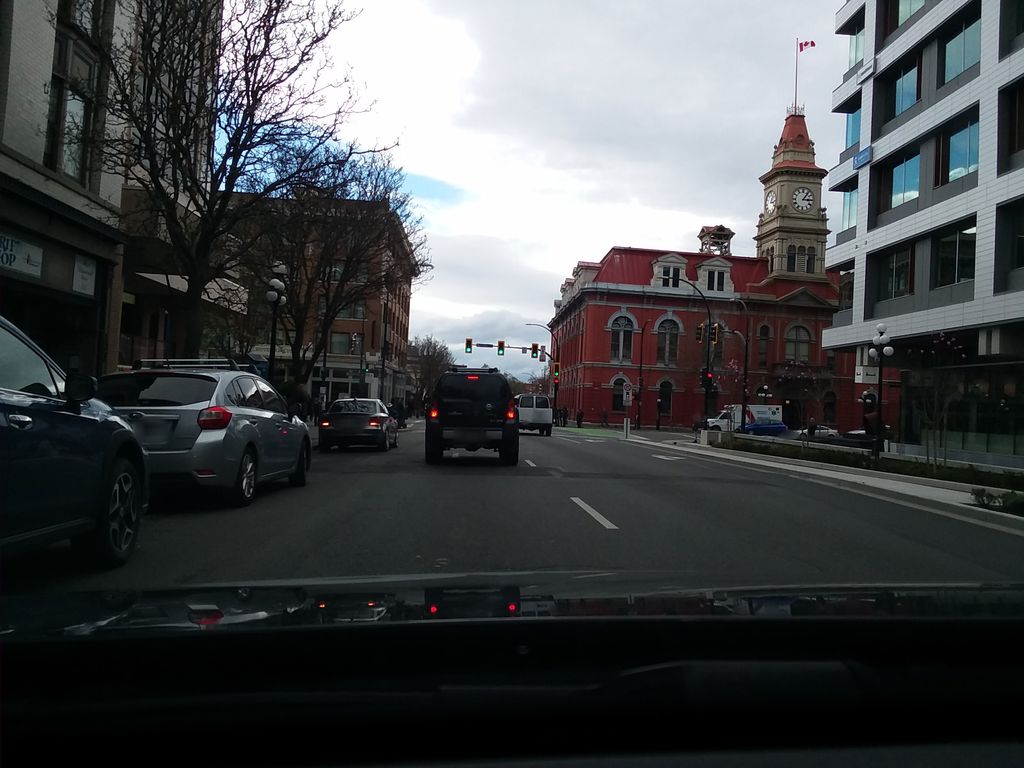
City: victoria